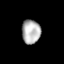
Tissue: lung
Cell type: Epithelial cells
Senescence score: 0.2401
Nuclear area (px): 436
Mean DAPI intensity: 180.234